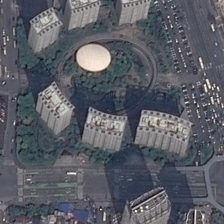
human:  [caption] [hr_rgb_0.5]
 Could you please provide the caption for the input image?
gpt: many buildings and some green trees are in a commercial area .

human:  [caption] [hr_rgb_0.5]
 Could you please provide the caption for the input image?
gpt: many buildings and some green trees are in a commercial area .

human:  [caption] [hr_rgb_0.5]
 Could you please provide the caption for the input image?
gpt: many buildings and some green trees are in a commercial area .

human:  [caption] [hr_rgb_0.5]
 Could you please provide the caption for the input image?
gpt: many buildings and some green trees are in a commercial area .

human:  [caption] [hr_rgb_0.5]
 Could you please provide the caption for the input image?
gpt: many buildings and some green trees are in a commercial area .